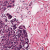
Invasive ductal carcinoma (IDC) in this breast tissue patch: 0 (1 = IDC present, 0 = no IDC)